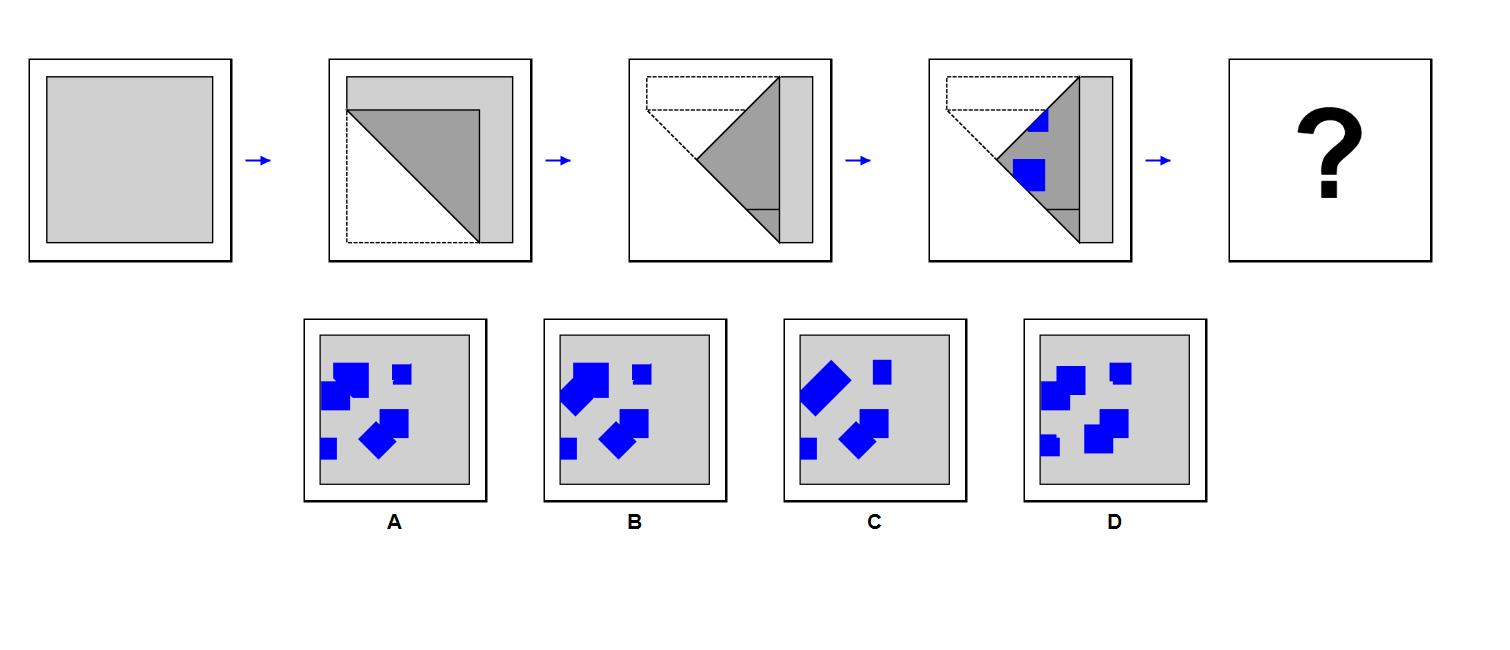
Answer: D